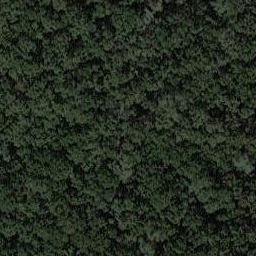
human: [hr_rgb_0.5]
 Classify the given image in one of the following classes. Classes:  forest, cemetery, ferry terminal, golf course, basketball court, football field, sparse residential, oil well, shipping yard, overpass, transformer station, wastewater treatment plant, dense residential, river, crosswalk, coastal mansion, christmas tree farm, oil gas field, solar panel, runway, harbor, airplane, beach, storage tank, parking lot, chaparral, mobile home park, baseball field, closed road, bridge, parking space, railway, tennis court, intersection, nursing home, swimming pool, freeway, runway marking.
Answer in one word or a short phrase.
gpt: forest